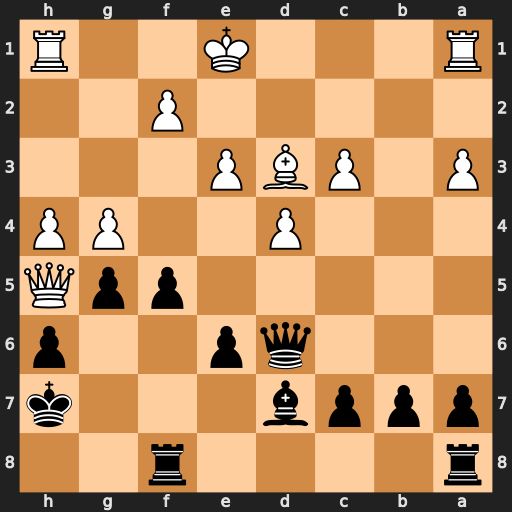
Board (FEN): r4r2/pppb3k/3qp2p/5ppQ/3P2PP/P1PBP3/5P2/R3K2R
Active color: b
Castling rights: KQ
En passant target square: -
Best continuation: Be8 hxg5 Bxh5